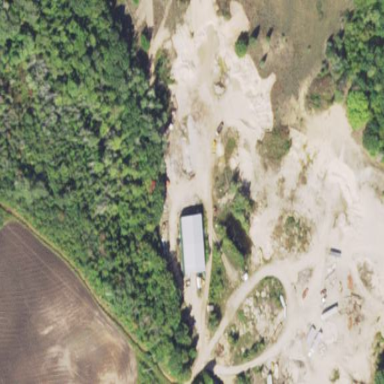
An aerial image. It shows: Quarry area.